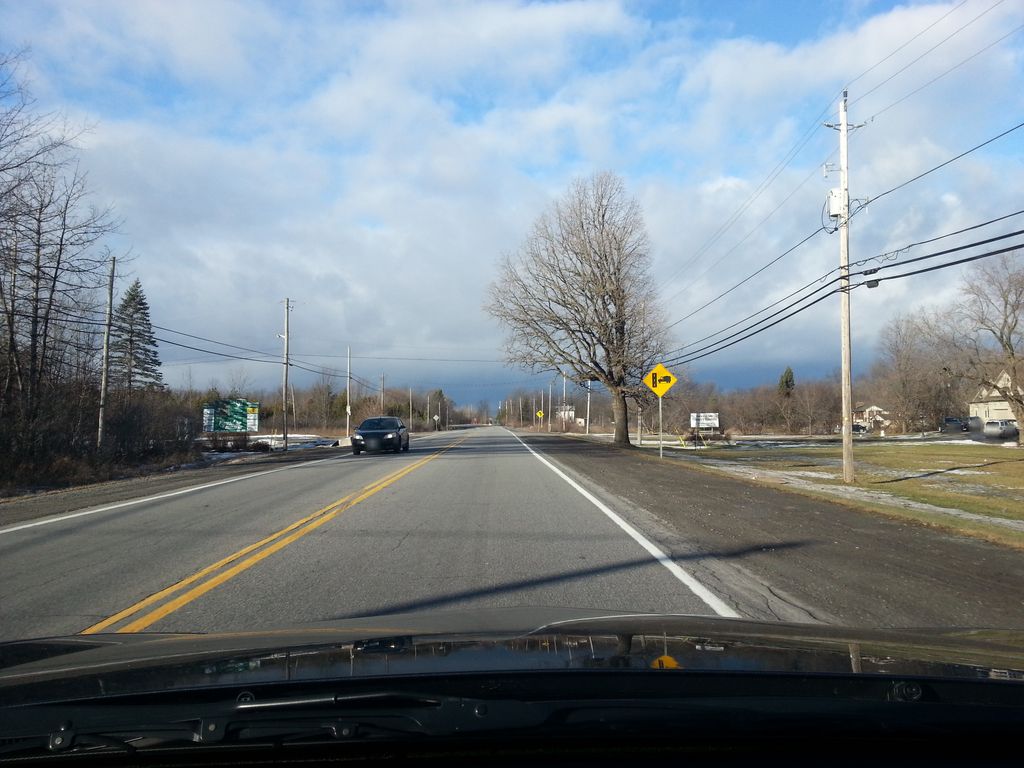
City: ottawa-gatineau